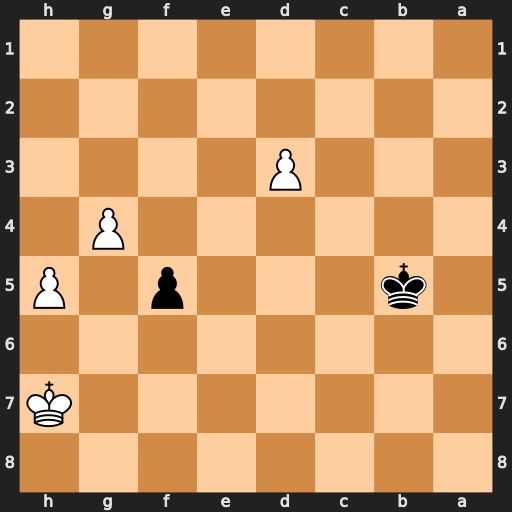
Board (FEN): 8/7K/8/1k3p1P/6P1/3P4/8/8
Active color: b
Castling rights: -
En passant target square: -
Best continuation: fxg4 h6 g3 Kg8 g2 Kf7 g1=Q